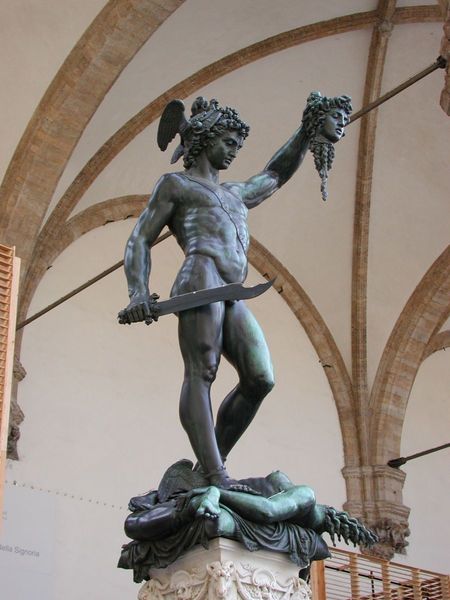
Titel: Perseus
Künstler: Benvenuto Cellini
Standort: Florenz, Piazza della Signoria, Loggia dei Lanzi (EU - I - Toskana)
Schlagwörter: tot, bronze, kontrapost, arkade, schwert, jüngling, florenz, david, bronzefigur, trophäe, kämpfender soldat